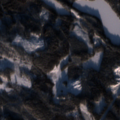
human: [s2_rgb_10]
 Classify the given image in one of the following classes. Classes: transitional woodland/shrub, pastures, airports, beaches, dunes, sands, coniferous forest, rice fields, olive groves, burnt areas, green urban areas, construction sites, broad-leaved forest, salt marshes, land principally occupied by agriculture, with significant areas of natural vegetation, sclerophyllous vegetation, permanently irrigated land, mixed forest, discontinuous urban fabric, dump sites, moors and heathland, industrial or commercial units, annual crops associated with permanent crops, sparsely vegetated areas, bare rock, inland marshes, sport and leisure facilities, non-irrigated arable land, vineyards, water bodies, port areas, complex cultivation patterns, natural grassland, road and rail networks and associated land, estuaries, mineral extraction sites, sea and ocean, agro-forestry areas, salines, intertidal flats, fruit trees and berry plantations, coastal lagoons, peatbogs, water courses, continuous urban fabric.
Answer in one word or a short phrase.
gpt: coniferous forest, mixed forest, transitional woodland/shrub